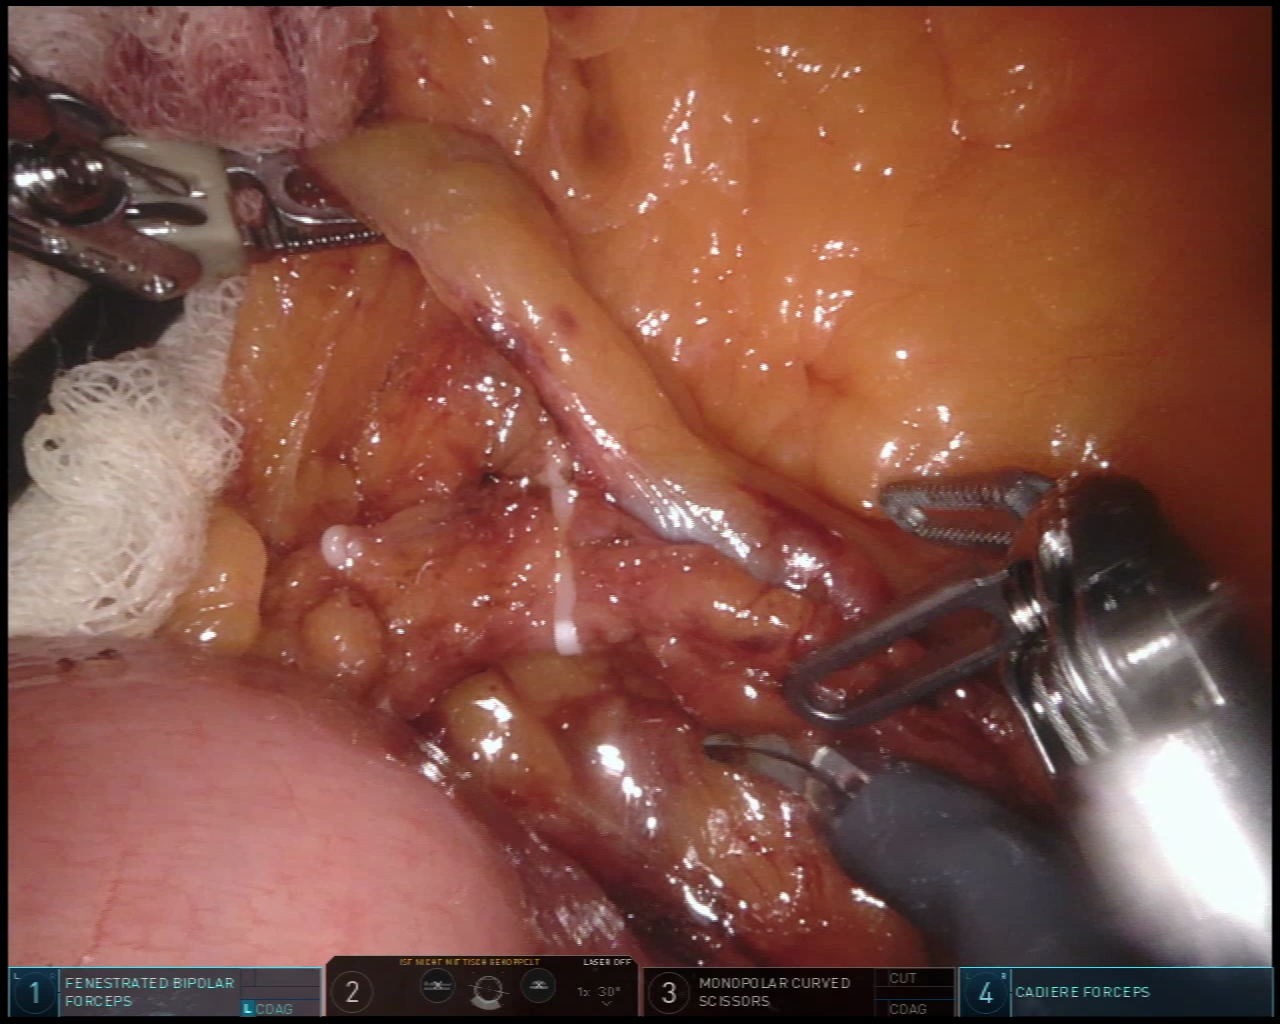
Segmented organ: intestinal_veins
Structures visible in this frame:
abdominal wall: no
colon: no
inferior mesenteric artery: no
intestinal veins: yes
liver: no
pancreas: no
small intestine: yes
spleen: no
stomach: no
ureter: no
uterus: no
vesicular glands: no